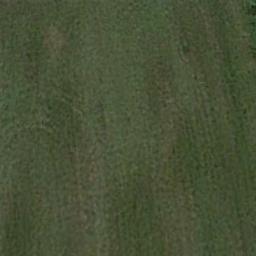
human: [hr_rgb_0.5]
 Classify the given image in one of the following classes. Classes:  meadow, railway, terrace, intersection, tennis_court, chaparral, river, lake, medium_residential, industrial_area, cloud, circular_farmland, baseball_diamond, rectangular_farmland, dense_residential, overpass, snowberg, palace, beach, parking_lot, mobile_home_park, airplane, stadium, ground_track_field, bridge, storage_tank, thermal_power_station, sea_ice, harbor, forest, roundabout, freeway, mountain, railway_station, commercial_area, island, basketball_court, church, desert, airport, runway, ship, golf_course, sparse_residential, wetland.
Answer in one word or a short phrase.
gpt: meadow